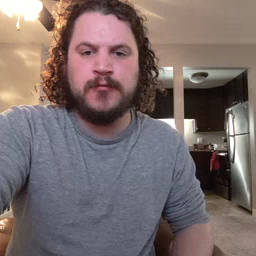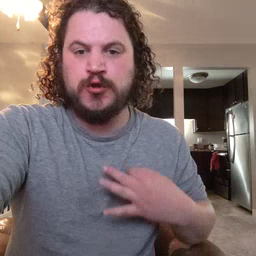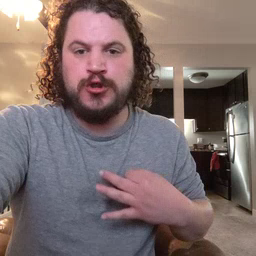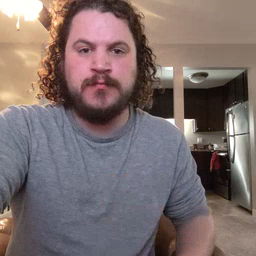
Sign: shirt